$\textbf{Оборудование}$ 1. Электрическая цепь, состоящая из источника с регулируемым напряжением и двух резисторов $R_1$ и $R_2$ ($R_1 < R_2$), соединенных по схеме «звезда» и подключенных к выводам «$A$», «$B$», «$C$». 2. Последовательно соединенные нелинейный элемент (припаян к зеленому проводу) и постоянный резистор $R_0$ (припаян к желтому проводу). 3. Мультиметр, который разрешено использовать только в режимах вольтметра и омметра. $\textbf{Важные комментарии}$ 1) Укажите в начале работы номера выданных Вам: – коробочки с выводами «$A$», «$B$», «$C$»; – пакета с резистором и нелинейным элементом. 2) При всех экспериментах с нелинейным элементом ток через него должен протекать в направлении к зеленому проводу. 3) Запрещается прямое подключение нелинейного элемента к выводам коробочки. Если в результате Ваших действия нелинейный элемент выйдет из строя, то замене он не подлежит. 4) Показания индикатора на регулируемой части источника постоянного тока НЕ соответствуют напряжению источника. 5) Не забудьте изобразить в отчете схему(ы), которую(ые) Вы использовали при выполнении работы. $\textbf{С помощью выданного оборудования определите}$
Сопротивление резистора $R_0$.
К какому из выводов коробочки «$A$», «$B$», «$C$» подключен каждый из элементов, какова полярность подключения источника.
Сопротивления резисторов $R_1$ и $R_2$ и диапазон напряжений источника.
Зависимость силы тока от напряжения для нелинейного элемента и постройте график полученной зависимости.
Дифференциальное сопротивление нелинейного элемента при напряжении на нем $27{,}0~\text{В}$.
Дифференциальное сопротивление нелинейного элемента при токе через него $5{,}0~\text{мА}$. $\textit{Примечание:}$ Дифференциальным сопротивлением называется отношение $\dfrac{\Delta U}{\Delta I}$, где $\Delta U$ – малое приращение напряжения на элементе, а $\Delta I$ – соответствующее ему малое приращение силы тока через элемент, взятые вблизи некоторой точки вольт-амперной характеристики.
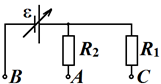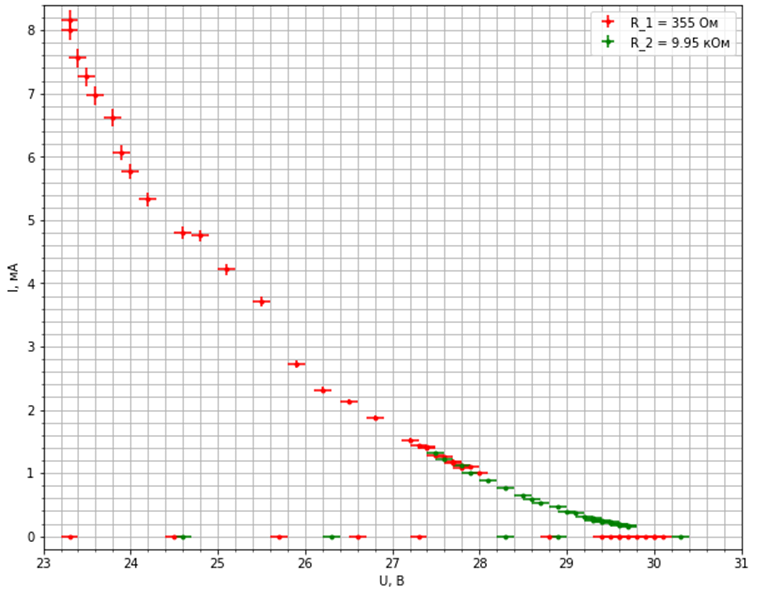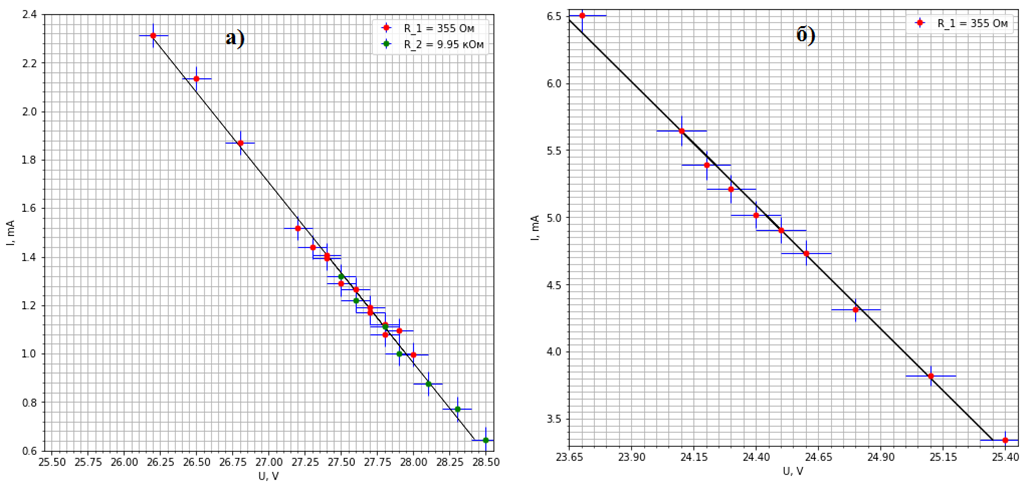
Сопротивление резистора $R_0$.
Решение: Прямым измерением мультиметром в режиме омметра находим сопротивление резистора, спаянного последовательно с нелинейным элементом:\[R_0=(2.00\pm0.03)~кОм.\]
Ответ: \[R_0=(2.00\pm0.03)~кОм\]

К какому из выводов коробочки «$A$», «$B$», «$C$» подключен каждый из элементов, какова полярность подключения источника.
Решение: Включаем мультиметр в режим вольтметра, регулятор напряжения ставим в произвольное положение. Измеряем разность потенциалов между тремя выводами попарно (первой в паре указывается точка к которой подключается общий (нулевой) контакт вольтметра):\[U_{AB}=+22.7~В,\quad U_{AC}=0.00~В,\quad U_{CB}=+22.9~В.\] Из полученных значений следует, что контакт «$B$» соответствует отрицательному полюсу источника постоянного тока, а контакты «$A$» и «$C$» — резисторам. Измерим одно из напряжений, подключив вольтметр последовательно с резистором $R_0$:\[U_{AB}=+22.7~В.\]Это означает, что внутреннее сопротивление вольтметра во много раз превышает сопротивление $R_0$.
Ответ: Контакт «$B$» соответствует отрицательному полюсу источника постоянного тока, а контакты «$A$» и «$C$» — резисторам.

Сопротивления резисторов $R_1$ и $R_2$ и диапазон напряжений источника.
Решение: Прямым измерением мультиметром в режиме омметра, подключая его к контактам «$A$» и «$C$», получаем:\[R_1+R_2=10.3~кОм.\]Для определения значений сопротивлений $R_1$ и $R_2$ воспользуемся схемой делителя напряжения. Подключим контакты резистора $R_0$ (белый к «$C$» и желтый к «$B$») и измерим напряжение $U_{CB1}=19.21~В$. Подключим вольтметр к контактам «$A$» и «$C$». Так как сопротивление вольтметра велико, то ток через резистор $R_A$ не течёт и показания вольтметра равны напряжению $U_{AC1}=3.41~В$ на резисторе $R_C$. Тогда сопротивление, подключенное к контакту «$C$»:\[R_C=R_0\cfrac{U_{AC1}}{U_{CB1}}=355~Ом.\]  Прямые измерения напряжения $U_{CB}$ при включенном источнике дают непрерывный ряд значений от $21.9~В$ до $43.0~В$. При выключенном источнике напряжение составляет $19.6~В$. Искомый диапазон напряжений: от $19.6~В$ до $43.0~В$. $\textit{Примечание:}$ Часть источников постоянного тока имела некоторые конструкционные отличия, которые давали значения напряжения с почти той же верхней границей $(44.0~В)$ и более низкими значениями нижней границы $(12.7~В)$ и напряжения при выключенном состоянии $(12.6~В)$.
Ответ: \[R_C=355\ Ом,\quad R_A=9.95\ кОм\] \[От\ 19.6\ В\ до\ 43.0\ В\ (см.\ примечание)\]

Зависимость силы тока от напряжения для нелинейного элемента и постройте график полученной зависимости.
Решение: Для измерения ВАХ подключим зеленый провод к контакту «$B$», а желтый к «$A$». Напряжение на нелинейном элементе будем измерять напрямую вольтметром. Ток через нелинейный элемент будем определять по закону Ома, измеряя напряжение на резисторе $R_0$. При подаче минимального напряжения от источника $(22~В)$ ток в цепи не течёт: вольтметр, подключенный к белому и желтому контактам (к резистору) показывает ноль на минимальной шкале. Назовем такое состояние нелинейного элемента «закрытым». Увеличиваем напряжение источника. При достижении напряжением значения примерно $U_{AB2}=33.0~В$ появляется ток через нелинейный элемент. Такое состояние элемента будем называть «открытым». В рамках используемых терминов, полученное значение — это напряжение «открытия». При достижении напряжения «открытия» на нелинейном элементе ток и напряжение на нем изменяются скачком. В зависимости от варианта подключения к источнику напряжение снижается до значений примерно $U_{AB}=30~В$ или $U_{СB}=26~В$. Начнём изменять напряжение: в определенных пределах происходят плавные изменения величин, причём падение напряжения на нелинейном элементе сопровождается ростом тока через него. Если повышать подаваемое напряжение, то эти изменения происходят до попадания ручки регулировки в крайнее положение (максимум). Если снижать напряжение, то при определенном его значении происходит обратный перескок нелинейного элемента в «закрытое» состояние. Результаты измерений показывают, что исследуемая часть ВАХ (вольт-амперной характеристики) состоит из двух частей: $\textit{а})$ участок от $22~В$ до примерно $33~В$, расположенный на оси абсцисс (напряжения). Верхняя граница может отличаться из-за статистического разброса характеристик нелинейных элементов в пределах $1~В$, а также вследствие не слишком плавной регулировки напряжения. $\textit{б})$ плавный участок «гиперболического» характера, верхняя граница которого лежит вблизи значения напряжения $30~В$, а нижняя ограничивается значением максимального тока, протекающего через нелинейный элемент. Поскольку участок достаточно плавный, без резких перепадов, то для корректного отображения достаточно $20$ точек. Каждый из резисторов дает свой участок ВАХ, которые, частично перекрываясь, дополняют друг друга: — для $R_1$ участок существенно шире: примерно от $23~В$ до $28~В$ по напряжению и при этом от $8~мА$ до $1~мА$ по току; — для $R_2$ получаем от $27.0~В$ до $29.5~В$ по напряжению и соответственно от $1.3~мА$ до $0.15~мА$ по току. По найденным значениям строим график искомой ВАХ. Данные для зависимости с использованием $R_2$ приведены в качестве примера в таблице ниже. $U$, В; $I$, мкА;;$U$, В; $I$, мкА;;$U$, В; $I$, мкА 22.5;0;;29.6;192;;29;398 22.8;0;;29.5;206;;28.9;468 24.6;0;;29.5;222;;28.7;522 26.3;0;;29.4;235;;28.6;592 28.3;0;;29.4;239;;28.5;647 28.9;0;;29.4;253;;28.3;771 30.3;0;;29.3;260;;28.1;876 29.7;170;;29.3;268;;27.9;1000 29.7;158;;29.3;284;;27.8;1114 29.6;180;;29.2;313;;27.6;1219

Дифференциальное сопротивление нелинейного элемента при напряжении на нем $27{,}0~\text{В}$.
Решение: Для определения дифференциального сопротивления требуется промерить значения участка ВАХ вблизи интересующей нас точки более плотно. На исходной ВАХ зависимость плавная и достаточно качественная, но качество измерений вблизи $5~мА$ или плотность точек вблизи $27~В$ недостаточны. $\textit{а})$ при напряжении $27.0~В$. Данному значению соответствует два участка ВАХ. На одном из них нелинейный элемент находится в «закрытом» состоянии. В этом состоянии измерение точного значения не представляется возможным, но оно очень велико. Второе значение может быть определено по измерениям двух подключений (как для $R_1$, так и для $R_2$). Измерим дополнительно несколько значений с минимально возможным для данной шкалы (до $200~В$) шагом $0.1~В$. Построим отдельный график и проведем на нем касательную, угловой коэффициент которой и есть искомое дифференциальное сопротивление $\left(R_д=\cfrac{\Delta U}{\Delta I}\right)$:\[R_{д1}=(-1.34\pm0.04)~кОм.\] $\textit{б})$ при токе $5.0~мА$. Значение дифференциального сопротивления при заданном токе можно определить только по измерениям с резистором $R_1$:\[R_{д2}=(-540\pm10)~Ом.\]
Ответ: \[R_{д1}=(-1.34\pm0.04)~кОм.\]

Дифференциальное сопротивление нелинейного элемента при токе через него $5{,}0~\text{мА}$.
Решение: См. решение предыдущего пункта.
Ответ: \[R_{д2}=(-540\pm10)~Ом.\]
Темы:
E, Всероссийские